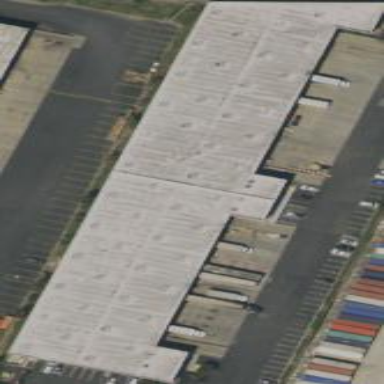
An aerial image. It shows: Warehouse.